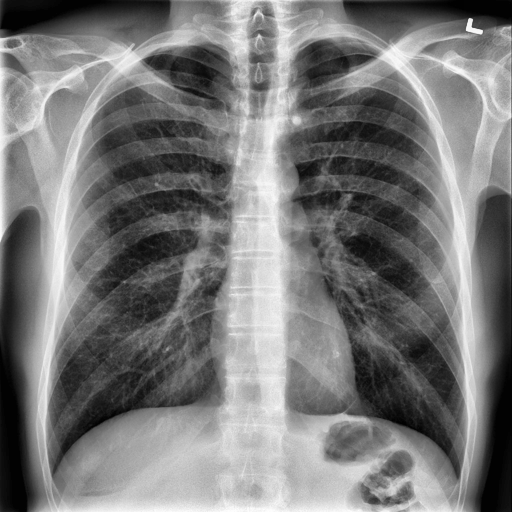
Finding: NORMAL